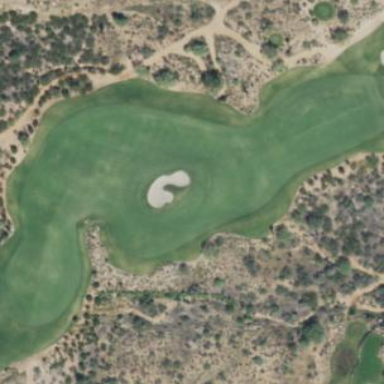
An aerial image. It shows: Rough grassy area used for golf.